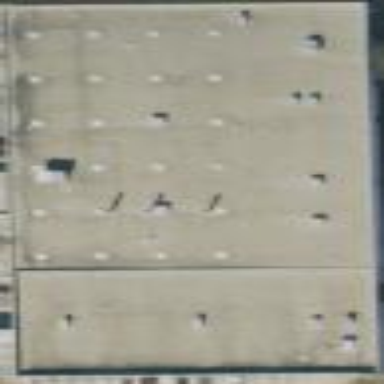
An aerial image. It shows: Warehouse building.